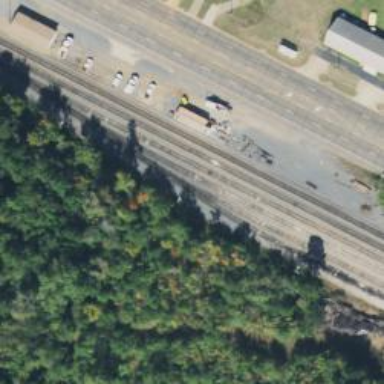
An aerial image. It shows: Railway yard used for servicing trains.